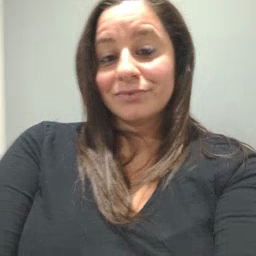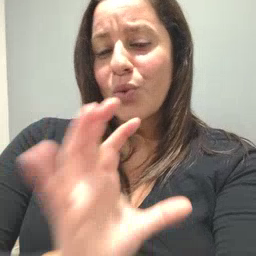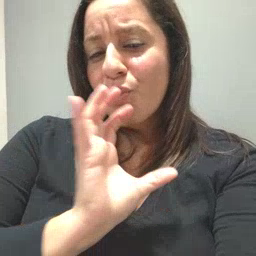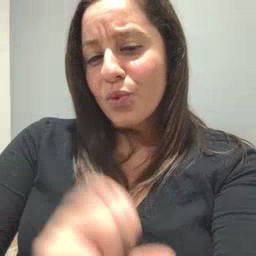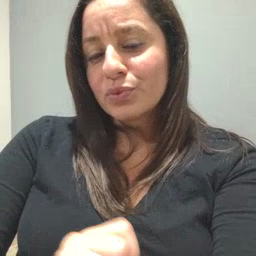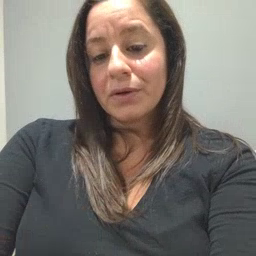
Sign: old